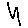
Label: zigzag